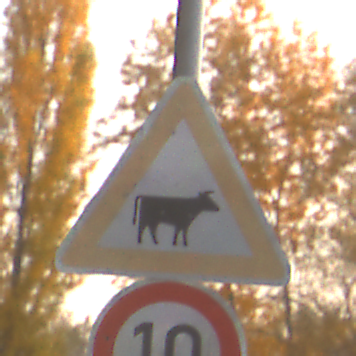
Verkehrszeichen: ViehtriebLinks
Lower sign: Geschwindigkeit10
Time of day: SunriseSunset
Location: Roofed (Suburban)
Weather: Clear
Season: NotSpecified
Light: Natural